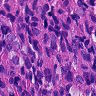
Metastatic tissue present: yes